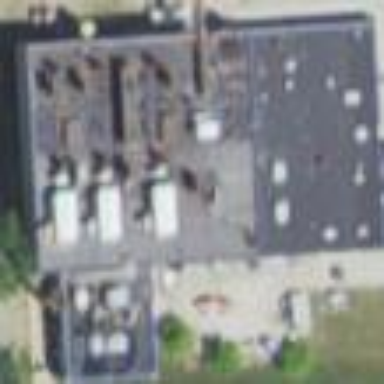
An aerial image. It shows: Industrial building that serves as electrical generating station.